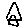
Label: triangle